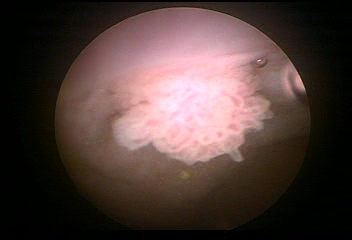
Modality: WLC
Class: Malignant
Subclass: HighGradePapillary
Lesion: L1
Stage: Ta
Morphology: Papillary
Bladder cancer association: Yes
Annotated structures: Tumor